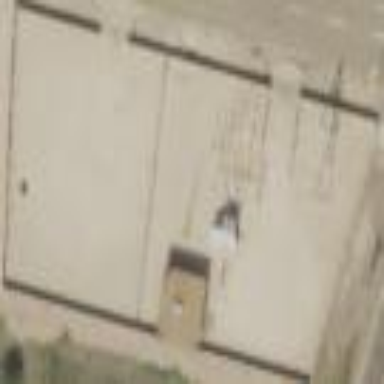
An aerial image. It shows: Distribution power substation secured by fence.